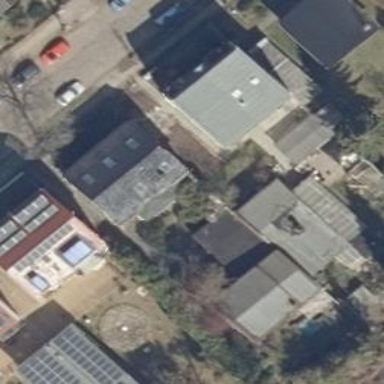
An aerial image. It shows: Detached building with gabled roof.